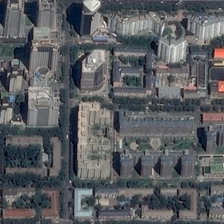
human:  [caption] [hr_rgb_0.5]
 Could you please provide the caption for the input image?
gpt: tall buildings on both sides of the road .

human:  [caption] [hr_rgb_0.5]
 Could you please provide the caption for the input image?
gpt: many trees are planted on both sides of the road .

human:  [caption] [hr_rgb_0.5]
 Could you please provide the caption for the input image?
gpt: many trees are planted on both sides of the road .

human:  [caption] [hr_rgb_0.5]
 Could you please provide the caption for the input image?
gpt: tall buildings on both sides of the road .

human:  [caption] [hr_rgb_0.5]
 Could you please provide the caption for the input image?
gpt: tall buildings on both sides of the road .